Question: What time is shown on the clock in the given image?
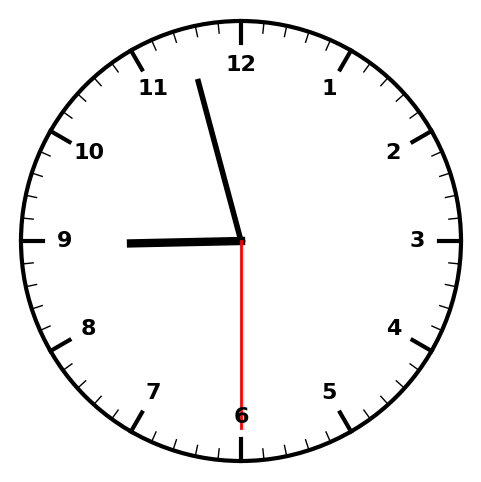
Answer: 08:57:30